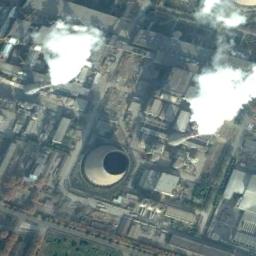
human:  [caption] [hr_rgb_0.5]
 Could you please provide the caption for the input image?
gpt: Many buildings are near the thermal power station .

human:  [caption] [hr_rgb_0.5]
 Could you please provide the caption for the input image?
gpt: The thermal power station is next to some buildings with white mist above .

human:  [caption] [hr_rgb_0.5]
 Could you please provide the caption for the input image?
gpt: In the thermal power station, there are neatly planned plants, Equipment and good greening  There is a cooling tower and two chimneys are emitting smoke .

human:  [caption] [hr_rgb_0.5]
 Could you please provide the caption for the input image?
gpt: There are five thermal power stations in this industrial area .

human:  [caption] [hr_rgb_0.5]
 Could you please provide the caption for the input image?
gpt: There are many buildings and several chimneys on the thermal power station .